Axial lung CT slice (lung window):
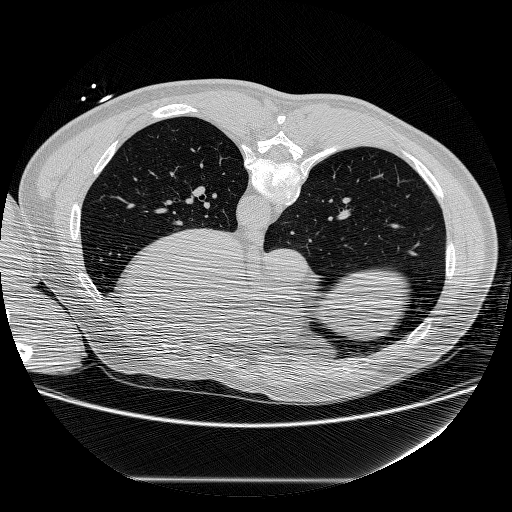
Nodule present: no